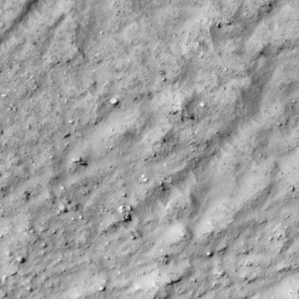
Label: non_frost